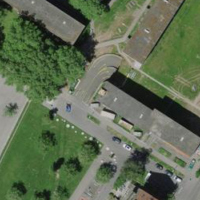
EUNIS habitat code: 54
Species observed at this site:
Lepidium draba
Tanacetum vulgare
Acer campestre
Melilotus albus
Tanacetum parthenium